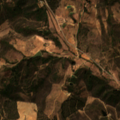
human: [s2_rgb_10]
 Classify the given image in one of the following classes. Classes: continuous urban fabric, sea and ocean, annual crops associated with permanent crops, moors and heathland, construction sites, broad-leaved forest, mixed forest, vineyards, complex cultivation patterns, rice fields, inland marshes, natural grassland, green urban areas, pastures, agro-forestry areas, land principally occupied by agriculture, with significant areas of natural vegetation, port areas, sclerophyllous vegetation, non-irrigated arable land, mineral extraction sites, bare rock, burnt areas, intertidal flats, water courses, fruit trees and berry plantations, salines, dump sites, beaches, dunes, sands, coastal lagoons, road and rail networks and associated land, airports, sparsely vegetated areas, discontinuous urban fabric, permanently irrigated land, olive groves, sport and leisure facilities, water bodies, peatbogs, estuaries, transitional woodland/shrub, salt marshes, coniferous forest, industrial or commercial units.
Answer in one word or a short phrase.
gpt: land principally occupied by agriculture, with significant areas of natural vegetation, broad-leaved forest, sclerophyllous vegetation, transitional woodland/shrub